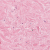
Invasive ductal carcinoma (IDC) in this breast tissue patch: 0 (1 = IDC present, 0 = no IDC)